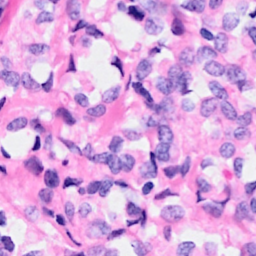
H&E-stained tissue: Breast